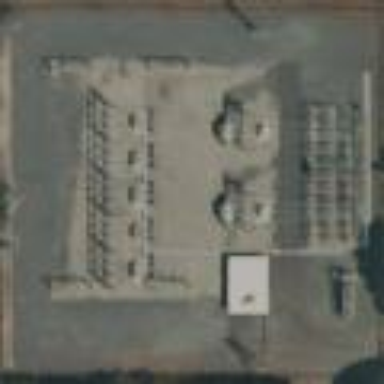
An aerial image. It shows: Outdoor distribution level power substation.